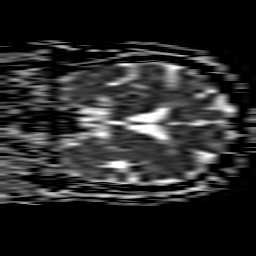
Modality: ADC
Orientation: coronal
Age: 87
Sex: female
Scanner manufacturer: philips
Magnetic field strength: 1.5 T
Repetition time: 3.684 s
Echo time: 0.09411 s